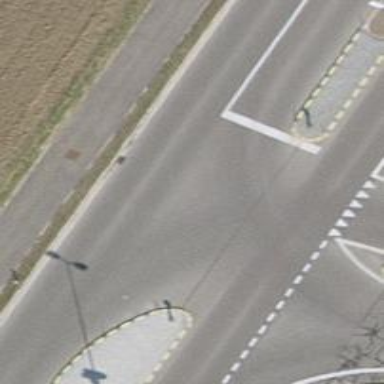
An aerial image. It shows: Trunk link road with asphalt surface.